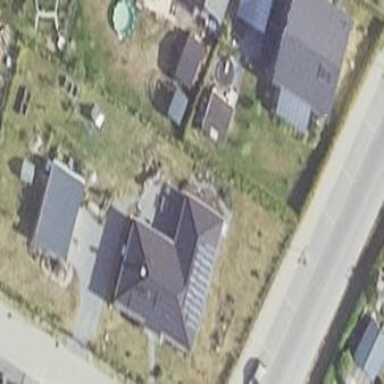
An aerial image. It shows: House with hipped roof.